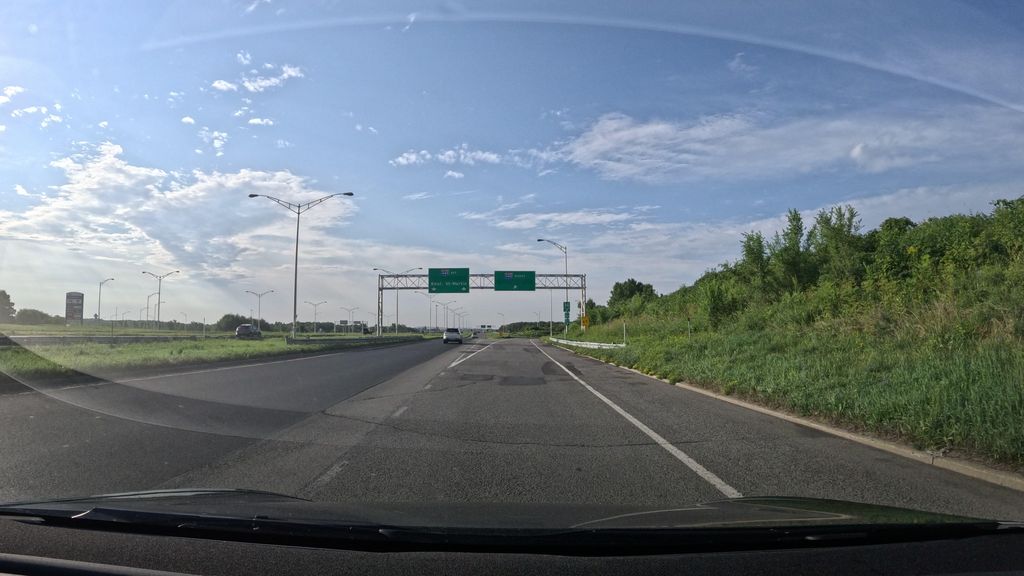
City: montreal